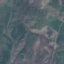
Label: HerbaceousVegetation